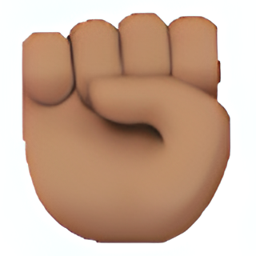
Name: raised fist
Emoji: ✊🏽
Group: People & Body
Sub-group: hand-fingers-closed